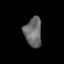
Tissue: lung
Cell type: Epithelial cells
Senescence score: 0.229
Nuclear area (px): 498
Mean DAPI intensity: 106.703